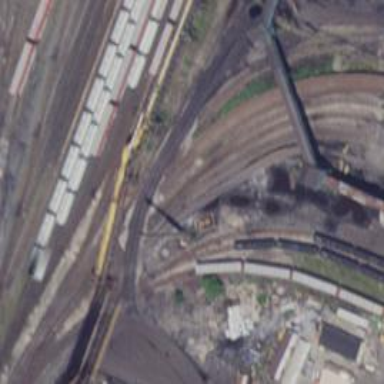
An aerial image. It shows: Rail spur service.